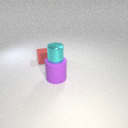
small cyan metal cylinder above large purple rubber cylinder